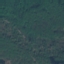
Land use / land cover class: Forest